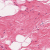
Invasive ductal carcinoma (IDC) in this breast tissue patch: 0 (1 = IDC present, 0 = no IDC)